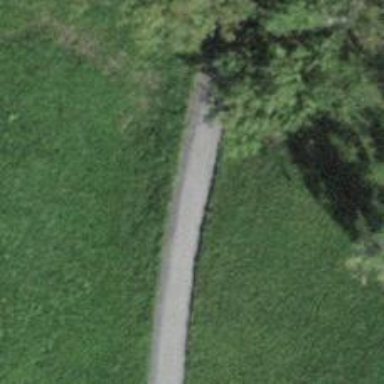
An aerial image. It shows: Well-maintained track road of grade 1.